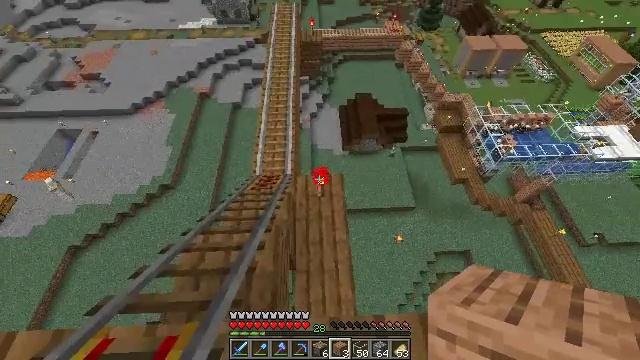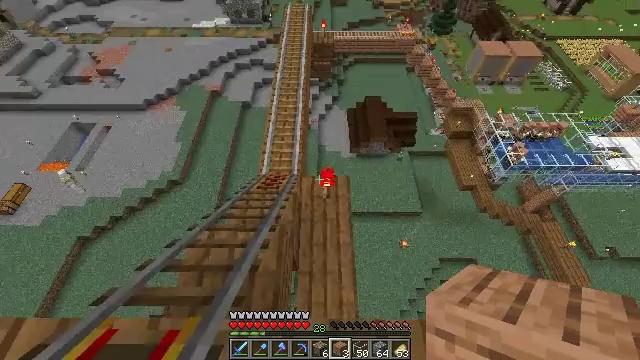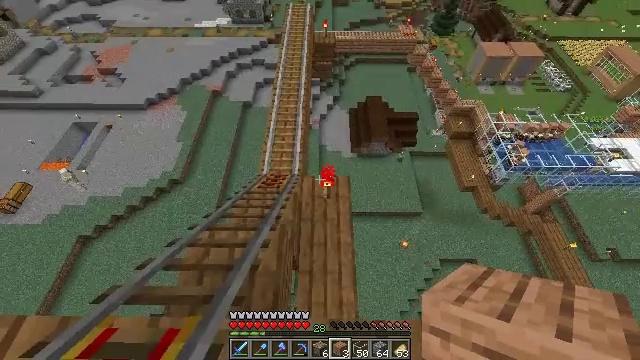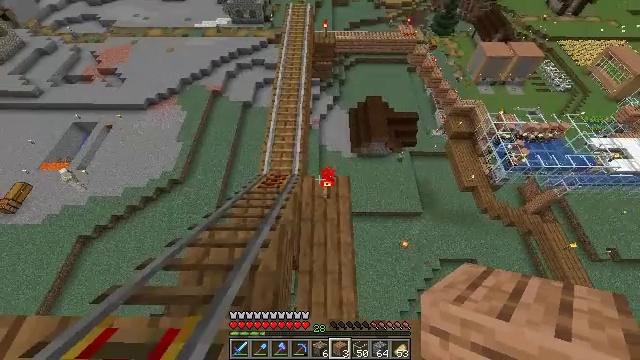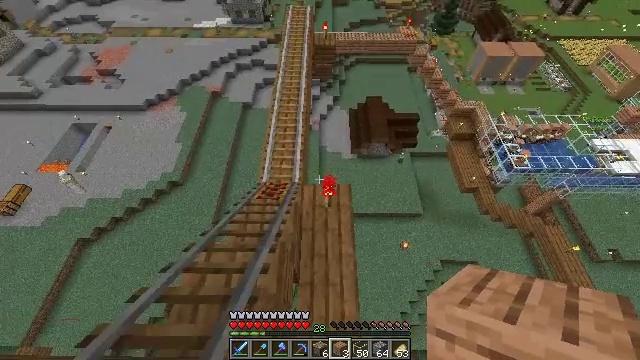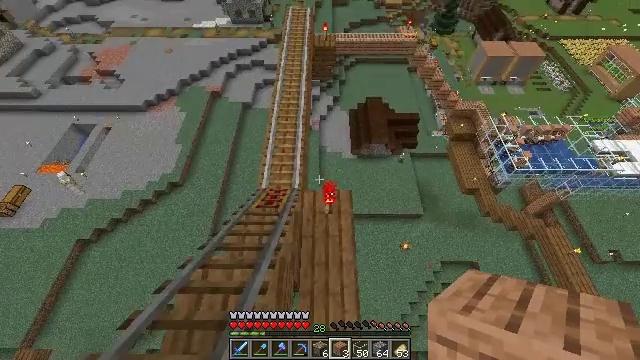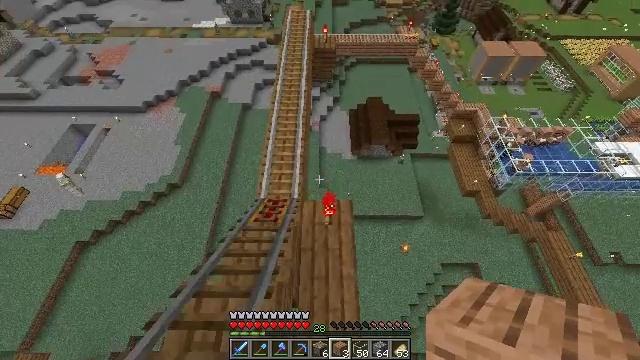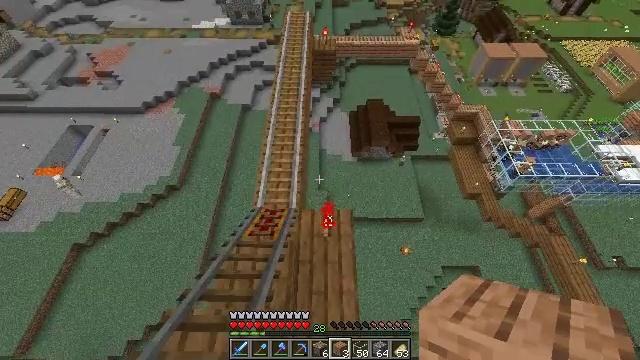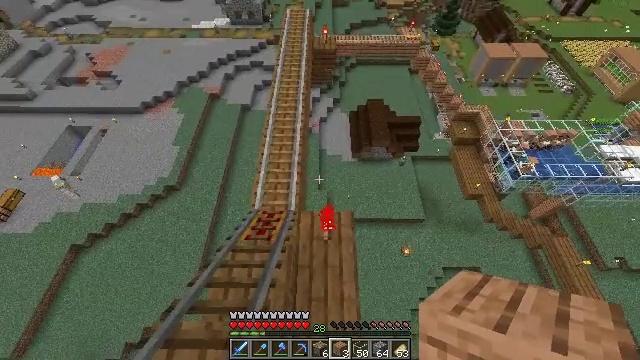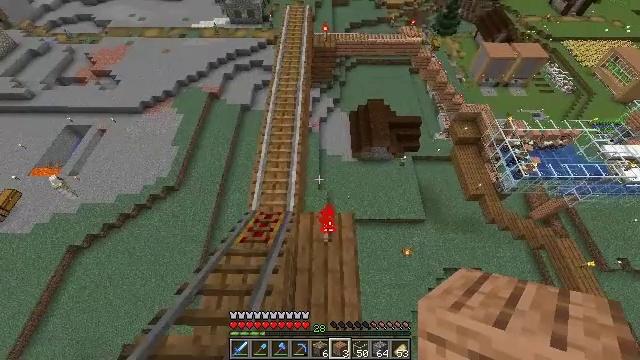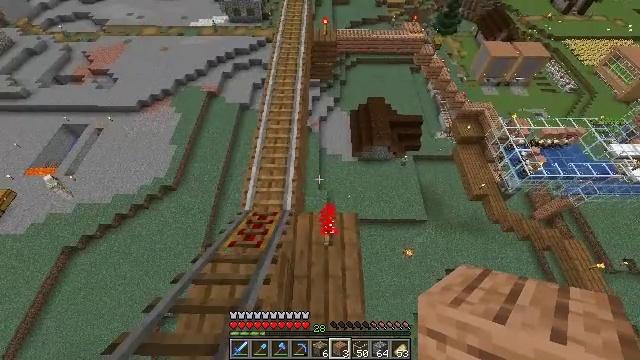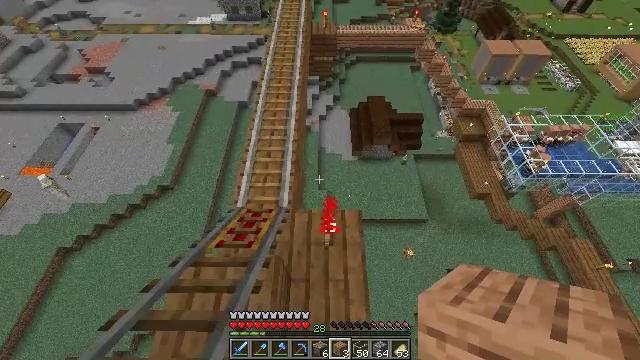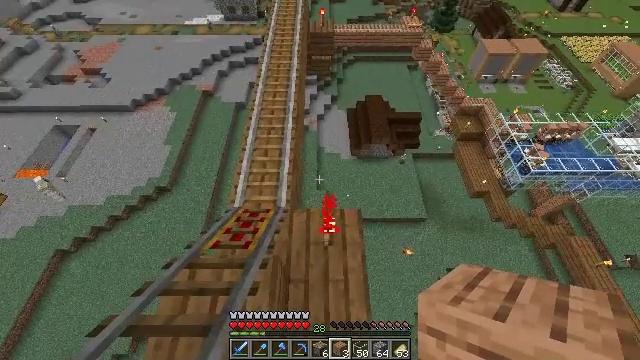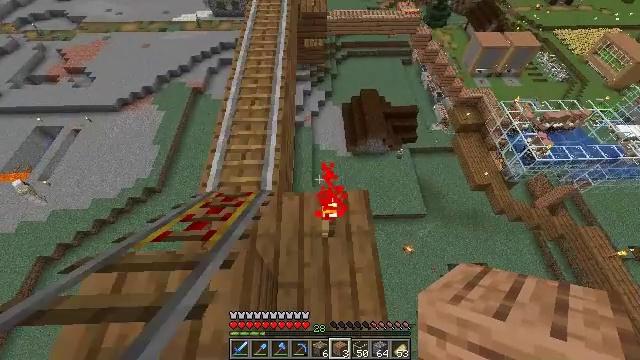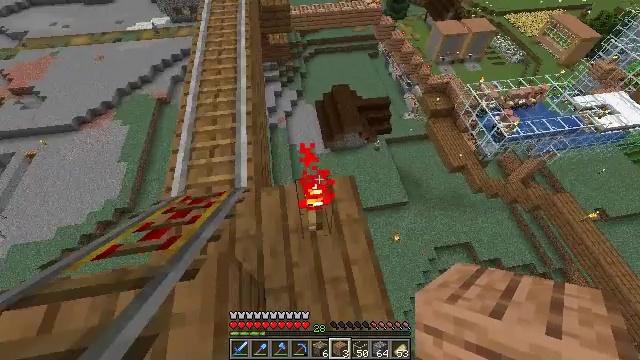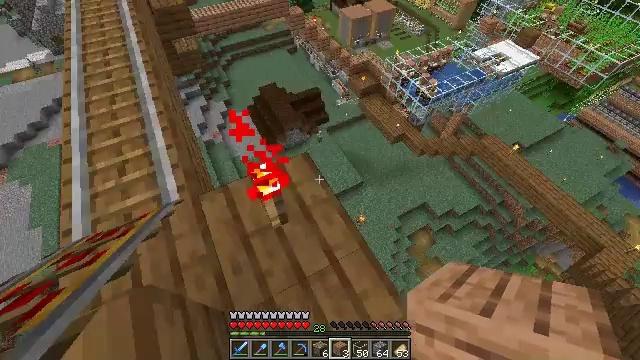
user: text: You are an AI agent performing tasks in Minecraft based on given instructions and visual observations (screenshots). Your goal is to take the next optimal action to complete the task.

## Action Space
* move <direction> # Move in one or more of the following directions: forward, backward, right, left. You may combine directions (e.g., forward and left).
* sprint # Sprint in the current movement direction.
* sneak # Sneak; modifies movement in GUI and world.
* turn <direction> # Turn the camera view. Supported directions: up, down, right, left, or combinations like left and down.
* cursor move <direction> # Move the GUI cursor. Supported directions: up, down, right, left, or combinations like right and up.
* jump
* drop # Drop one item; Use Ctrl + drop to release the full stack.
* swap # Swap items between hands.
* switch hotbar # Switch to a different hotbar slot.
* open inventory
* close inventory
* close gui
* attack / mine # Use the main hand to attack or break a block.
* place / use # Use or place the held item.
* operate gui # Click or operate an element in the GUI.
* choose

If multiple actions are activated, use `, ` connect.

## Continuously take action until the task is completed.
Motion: motion action
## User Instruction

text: Create an observer using the crafting table.
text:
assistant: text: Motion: turn left
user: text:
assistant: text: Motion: no_op
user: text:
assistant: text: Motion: move forward
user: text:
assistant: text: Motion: move forward
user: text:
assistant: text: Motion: move forward
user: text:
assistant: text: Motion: move forward
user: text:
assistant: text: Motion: move forward
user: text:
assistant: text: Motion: move forward
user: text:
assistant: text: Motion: move forward
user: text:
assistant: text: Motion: move forward
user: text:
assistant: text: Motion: no_op
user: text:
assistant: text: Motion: no_op
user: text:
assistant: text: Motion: turn right
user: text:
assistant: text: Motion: turn right
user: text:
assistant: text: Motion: turn right
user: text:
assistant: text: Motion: turn right
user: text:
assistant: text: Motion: turn right
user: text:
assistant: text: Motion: turn right
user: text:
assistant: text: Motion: turn right and up
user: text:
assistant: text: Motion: turn right and up
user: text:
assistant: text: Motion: turn right and up
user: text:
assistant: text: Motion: turn right and up
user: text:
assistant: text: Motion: turn right and up
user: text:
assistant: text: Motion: turn right and up
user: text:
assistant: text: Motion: turn up
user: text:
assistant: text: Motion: turn left and up
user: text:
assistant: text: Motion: turn left and up
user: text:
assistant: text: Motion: move forward, turn left
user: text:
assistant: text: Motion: move forward
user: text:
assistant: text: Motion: move forward